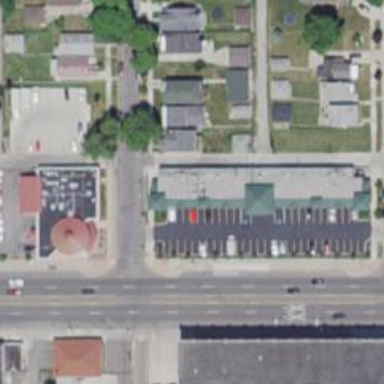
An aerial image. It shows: Pharmacy providing healthcare services.